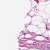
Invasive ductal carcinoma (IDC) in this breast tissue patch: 0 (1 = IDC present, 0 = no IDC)